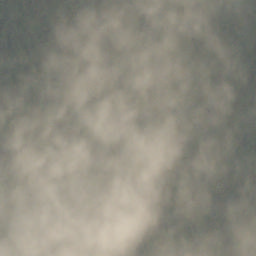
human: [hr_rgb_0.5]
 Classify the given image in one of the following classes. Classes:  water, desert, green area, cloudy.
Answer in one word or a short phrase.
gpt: cloudy